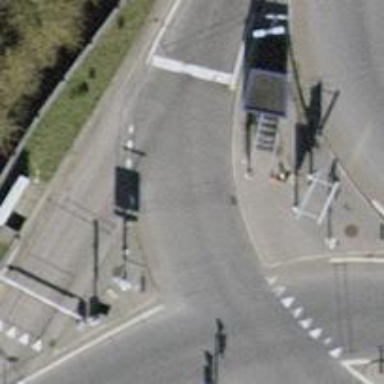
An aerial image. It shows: Road with traffic signals.